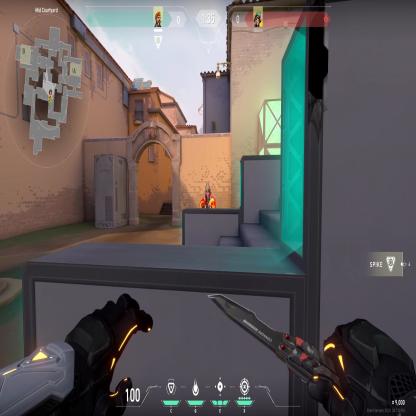
Label: enemy